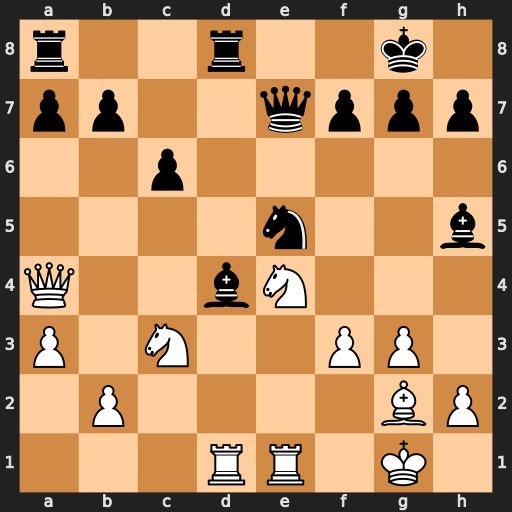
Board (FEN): r2r2k1/pp2qppp/2p5/4n2b/Q2bN3/P1N2PP1/1P4BP/3RR1K1
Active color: w
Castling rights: -
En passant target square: -
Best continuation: Rxd4 Nxf3+ Bxf3